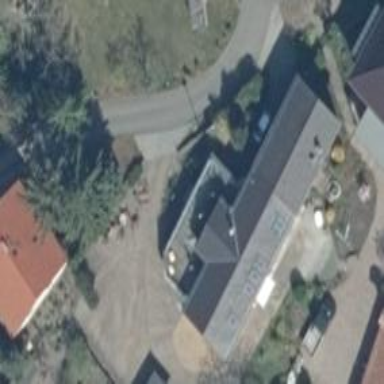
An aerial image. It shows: Restaurant.